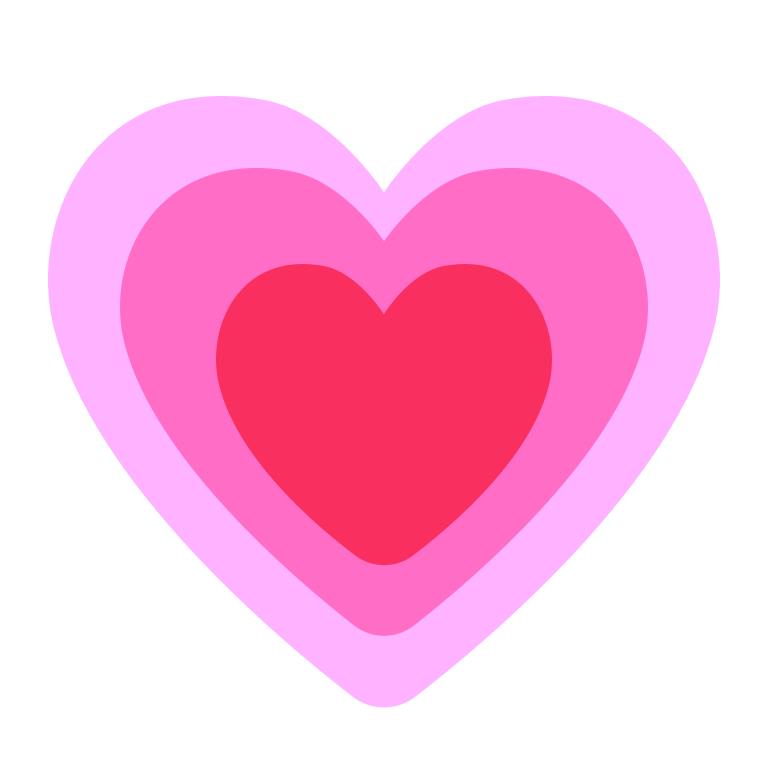
growing heart flat